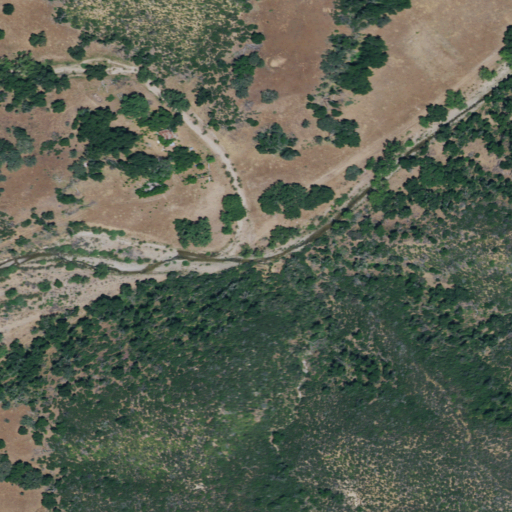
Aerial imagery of valley in California named Bear Canyon containing shrub, open development, evergreen forest, and low intensity development